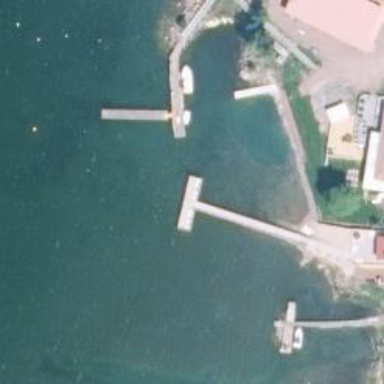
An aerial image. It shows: Pier with mooring facilities.